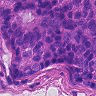
Metastatic tissue present: yes